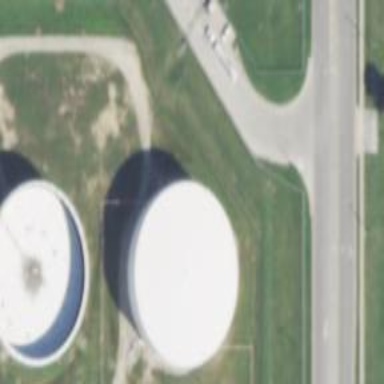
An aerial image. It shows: Building with storage tank.